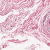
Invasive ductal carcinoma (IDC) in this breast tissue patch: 0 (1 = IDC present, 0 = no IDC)